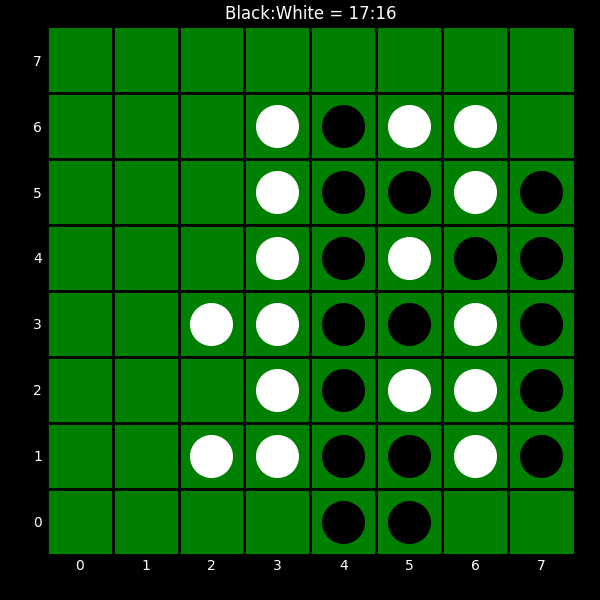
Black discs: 17
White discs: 16